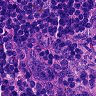
Metastatic tissue present: no